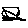
Label: flower